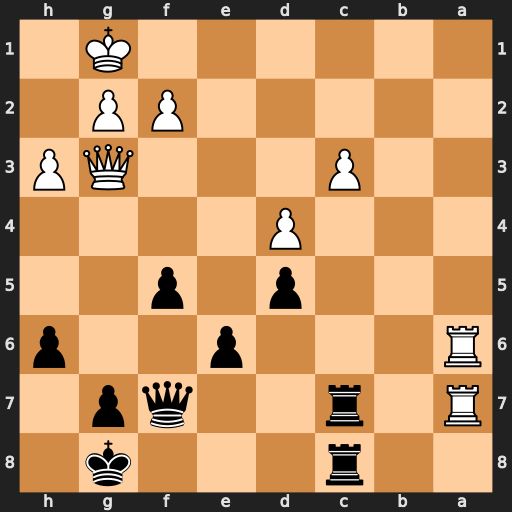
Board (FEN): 2r3k1/R1r2qp1/R3p2p/3p1p2/3P4/2P3QP/5PP1/6K1
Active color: b
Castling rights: -
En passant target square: -
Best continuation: Rxa7 Rxa7 Qxa7